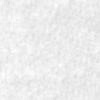
Label: no_change